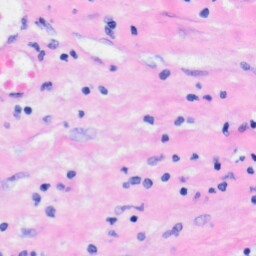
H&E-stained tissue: Liver